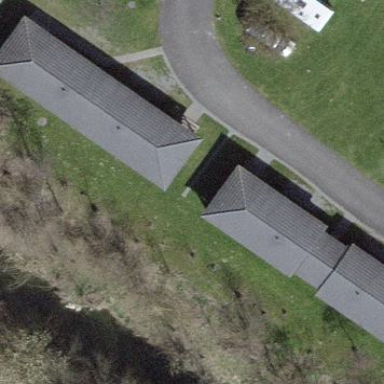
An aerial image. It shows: Cabin with half-hipped roof shape.